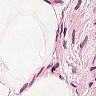
Metastatic tissue present: no